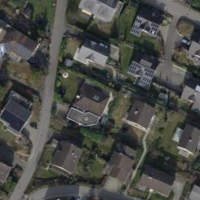
EUNIS habitat code: 54
Species observed at this site:
Taraxacum officinale